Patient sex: F
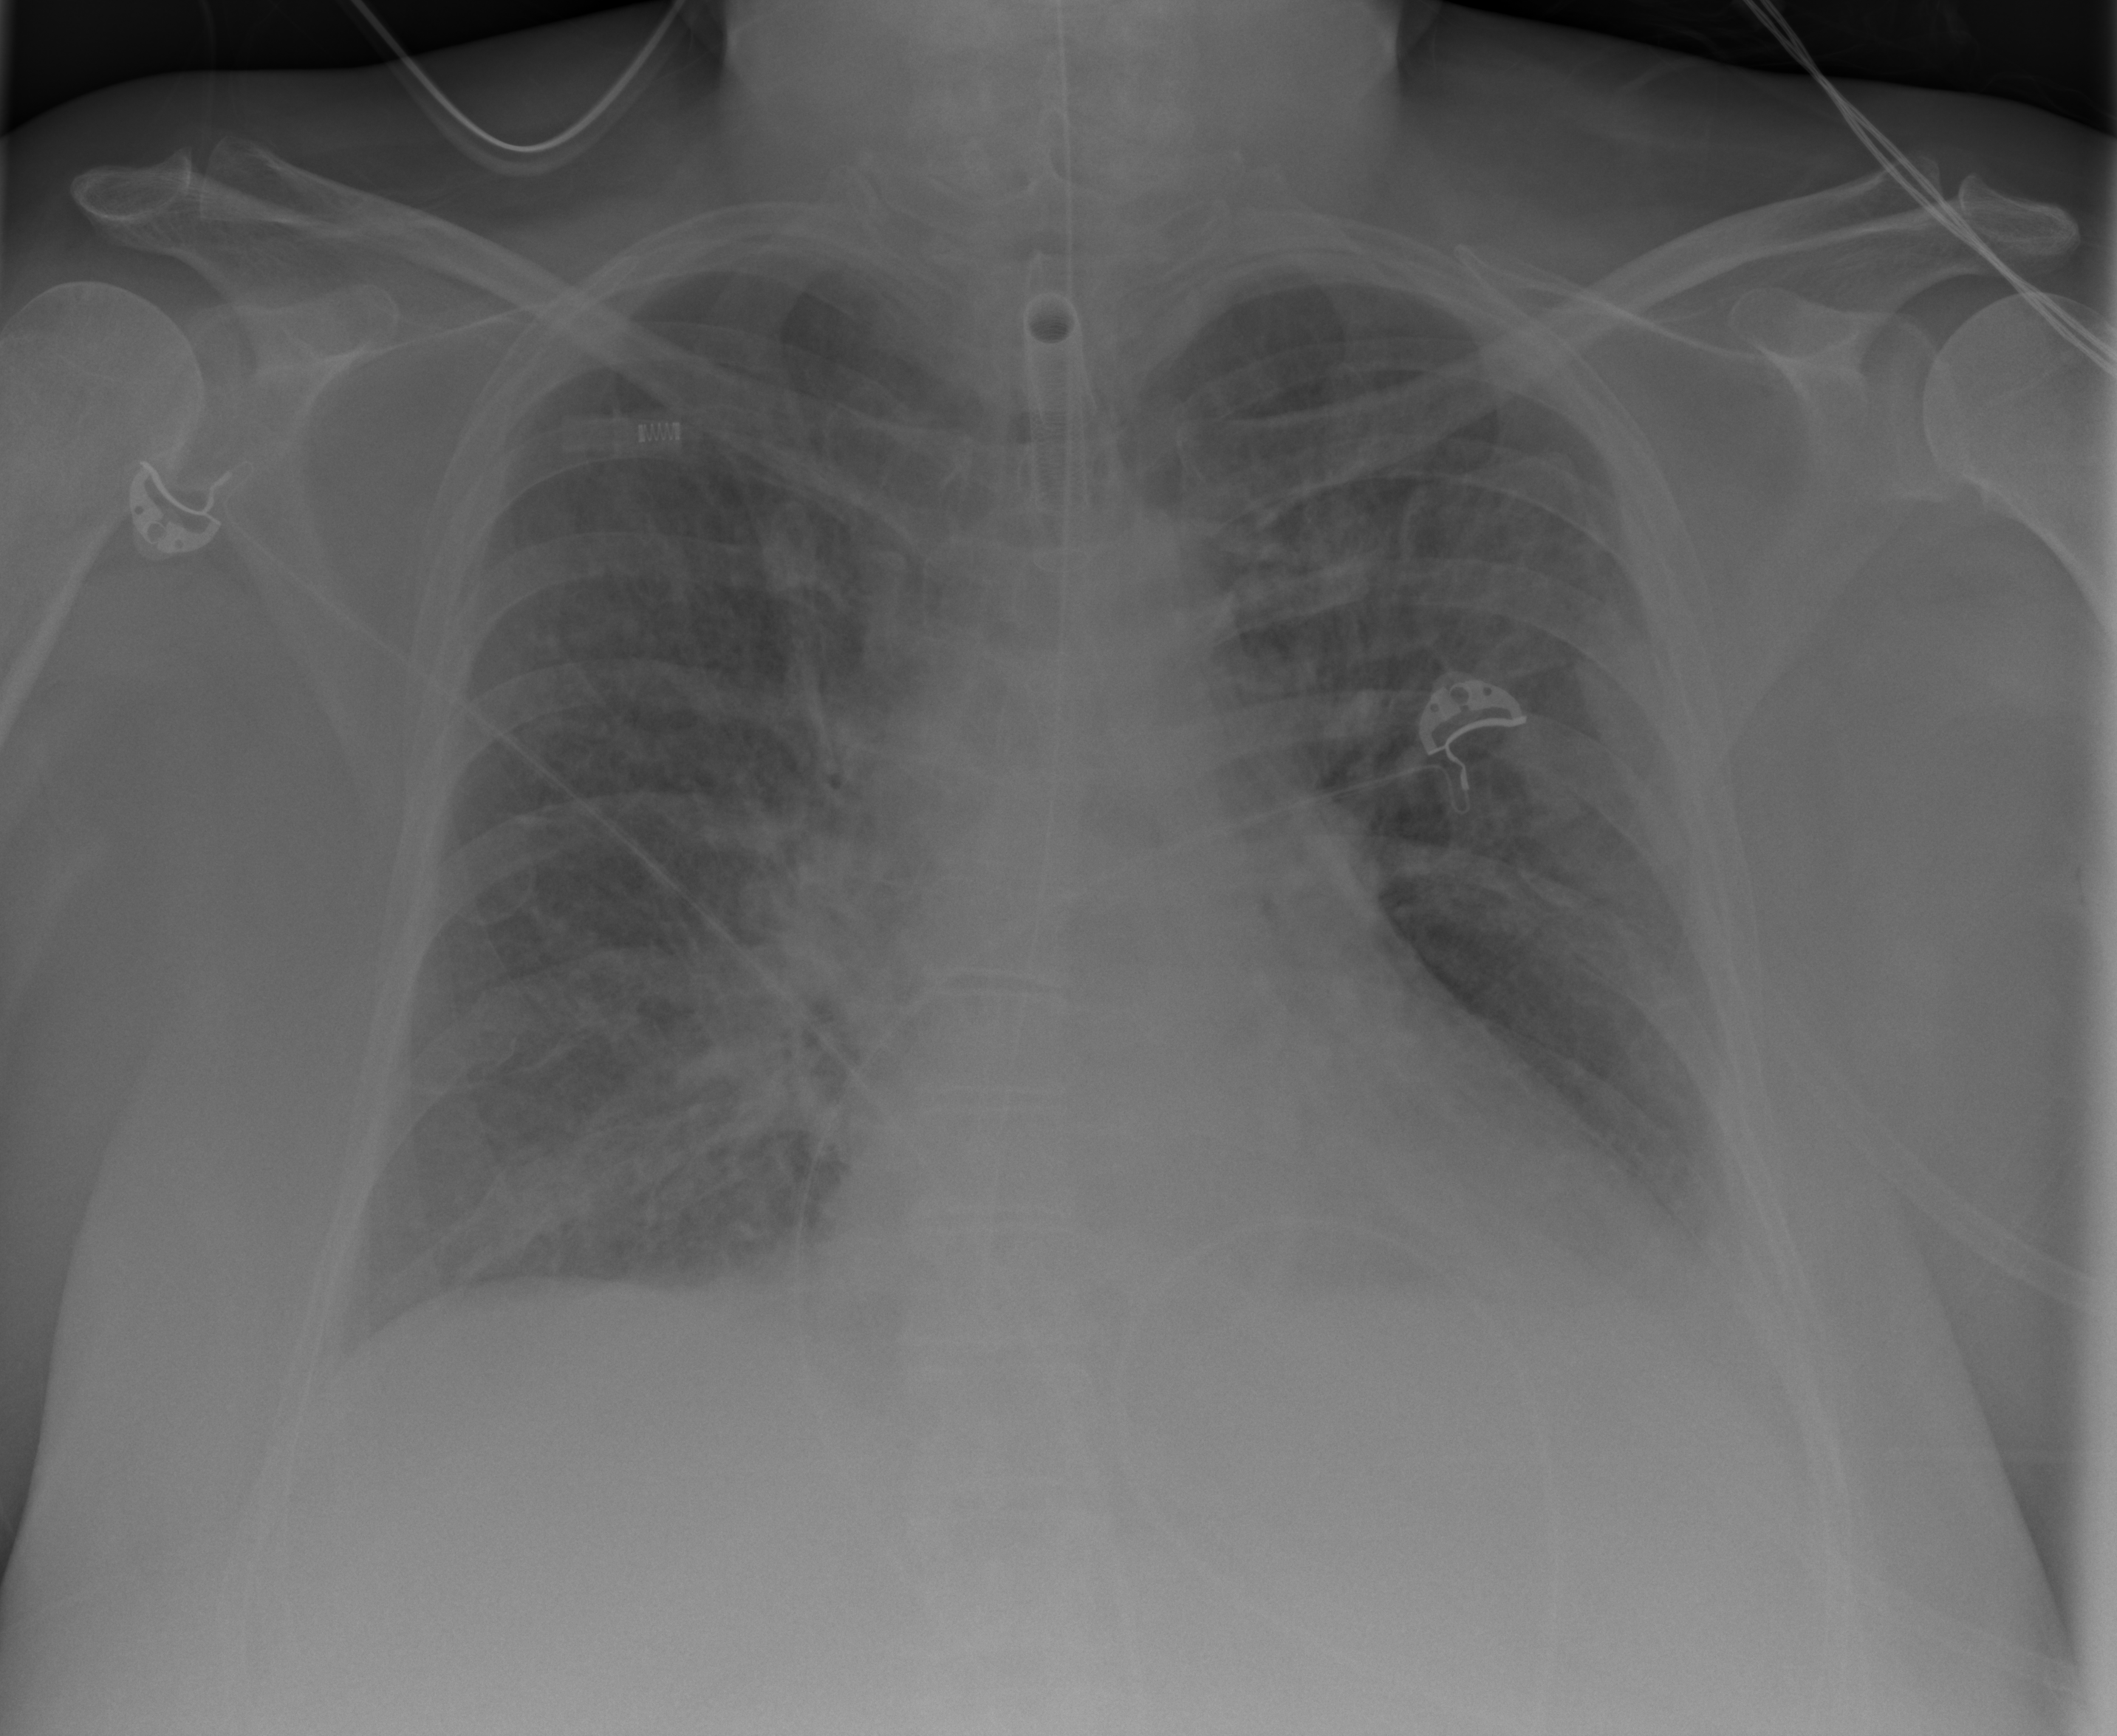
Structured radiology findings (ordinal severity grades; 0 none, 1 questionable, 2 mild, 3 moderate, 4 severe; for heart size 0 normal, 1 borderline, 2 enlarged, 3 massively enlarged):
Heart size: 2
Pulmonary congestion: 2
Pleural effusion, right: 2
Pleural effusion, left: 2
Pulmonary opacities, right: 2
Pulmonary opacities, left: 0
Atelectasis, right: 2
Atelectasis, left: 2